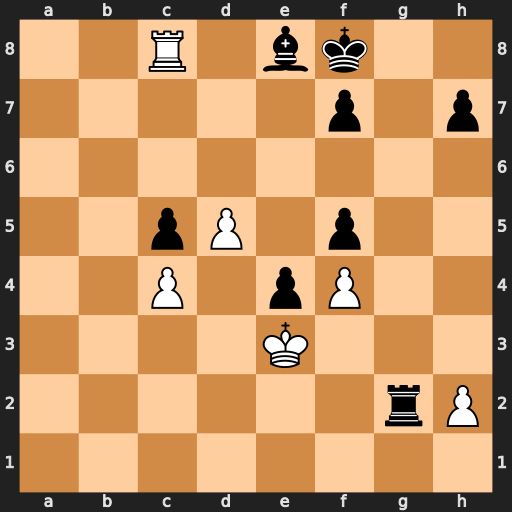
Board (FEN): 2R1bk2/5p1p/8/2pP1p2/2P1pP2/4K3/6rP/8
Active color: w
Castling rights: -
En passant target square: -
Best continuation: d6 Kg7 Rxe8 Rxh2 d7